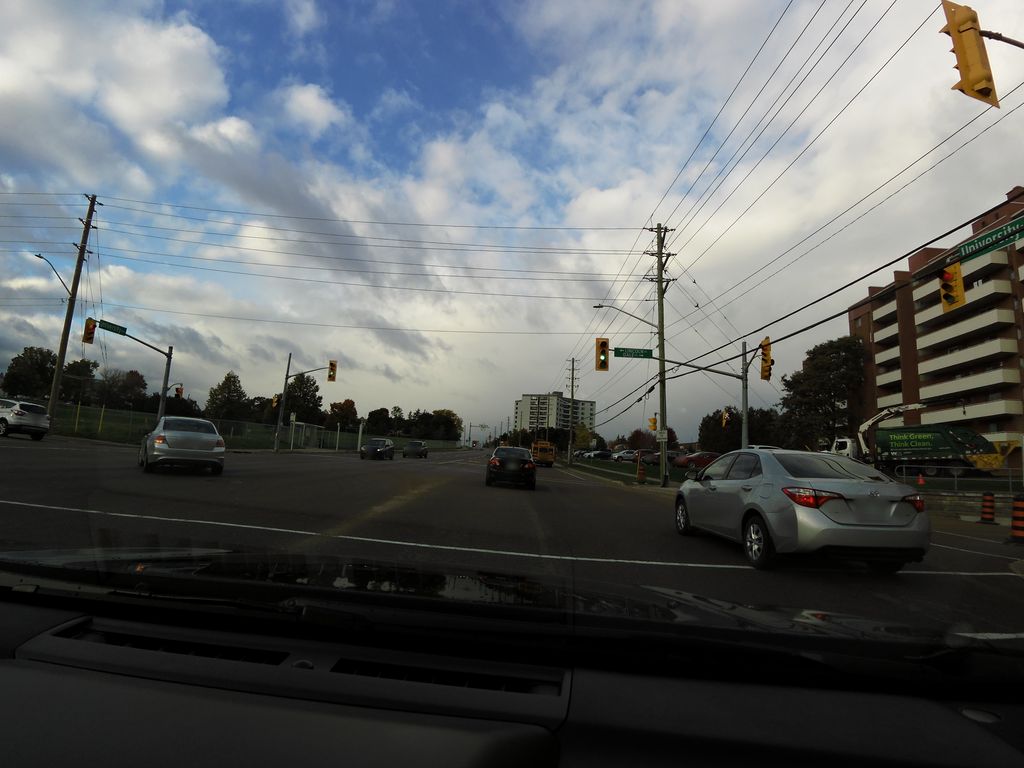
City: kitchener-waterloo